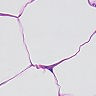
Metastatic tissue present: no